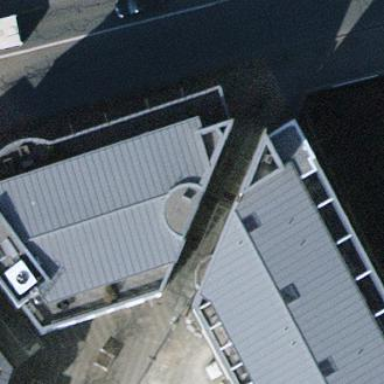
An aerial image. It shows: Commercial building.